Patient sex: M
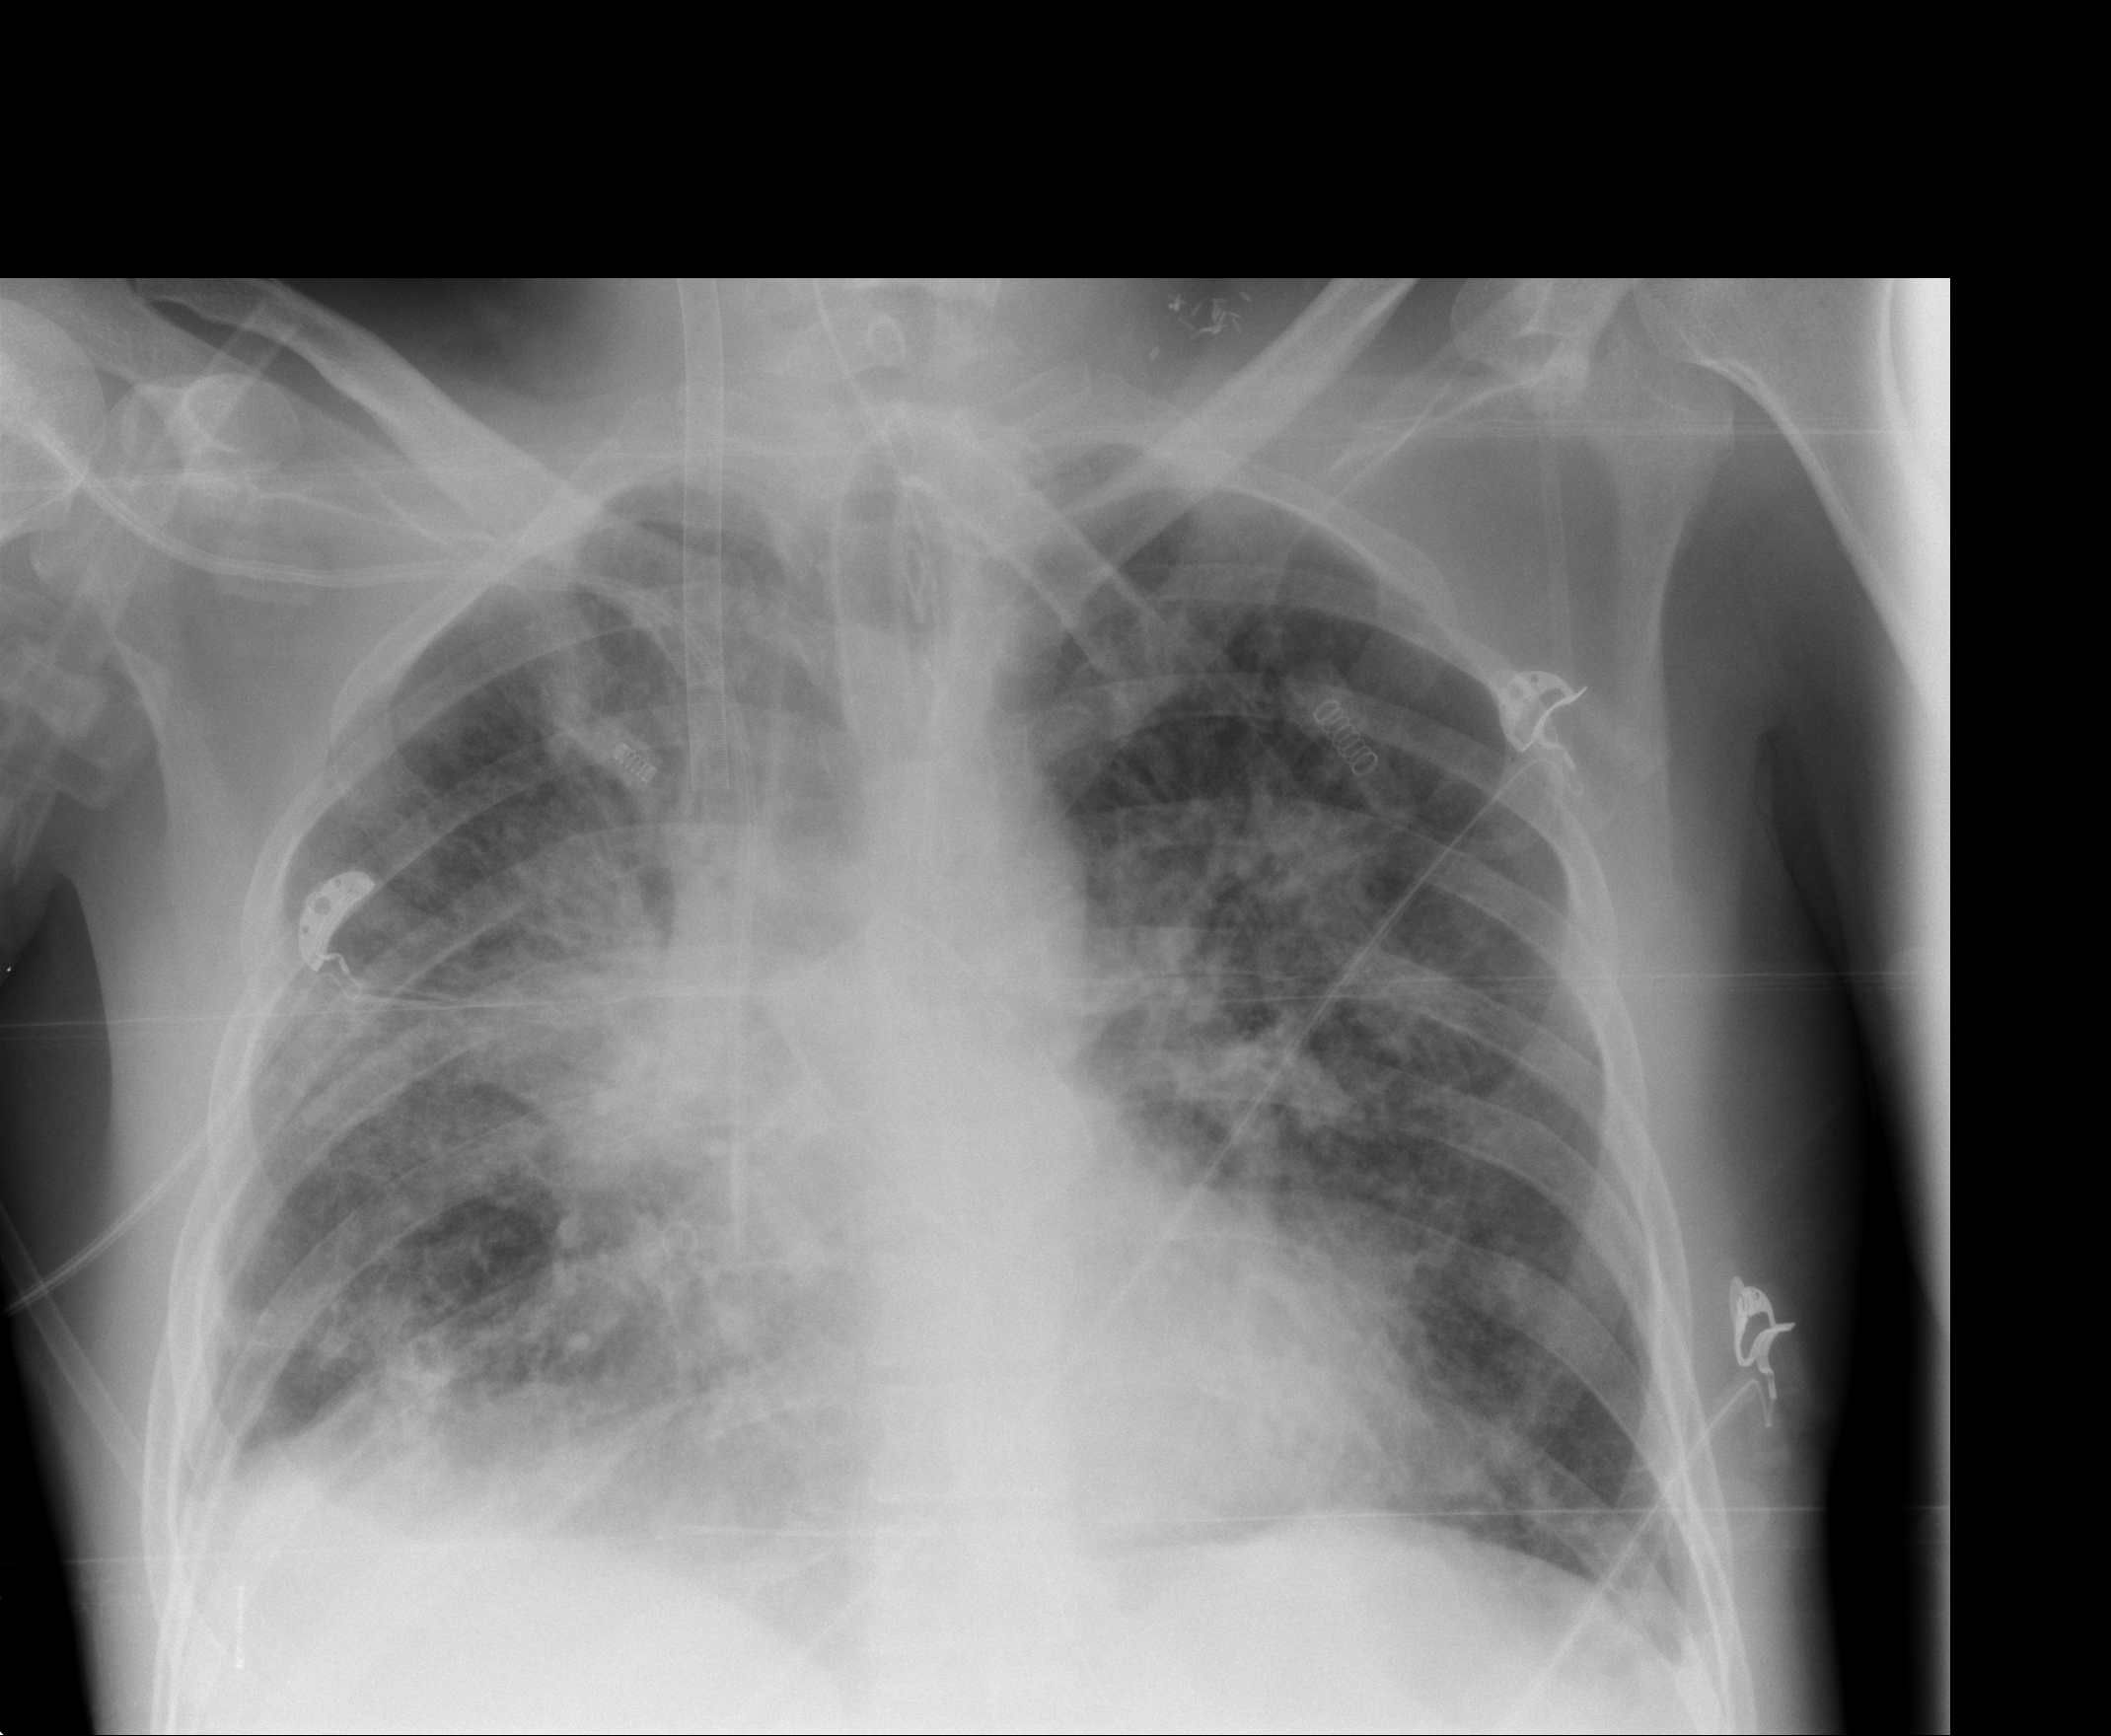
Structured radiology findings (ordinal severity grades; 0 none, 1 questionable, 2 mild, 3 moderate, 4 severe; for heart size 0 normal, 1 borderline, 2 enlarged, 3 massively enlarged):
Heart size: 0
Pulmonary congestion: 0
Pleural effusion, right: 2
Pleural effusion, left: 1
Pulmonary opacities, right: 3
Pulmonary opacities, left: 2
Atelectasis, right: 2
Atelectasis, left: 1